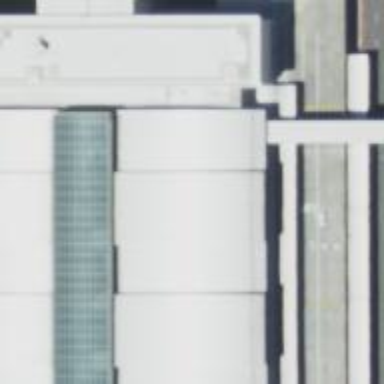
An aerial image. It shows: Information terminal.